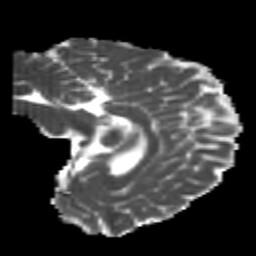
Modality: MD
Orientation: sagittal
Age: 22
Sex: female
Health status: healthy
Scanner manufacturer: philips
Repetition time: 7.477 s
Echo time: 0.08753 s